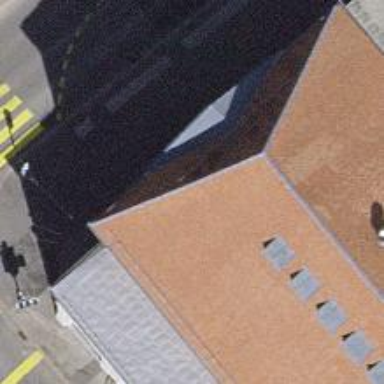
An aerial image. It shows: Restaurant.